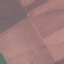
Land use / land cover: AnnualCrop